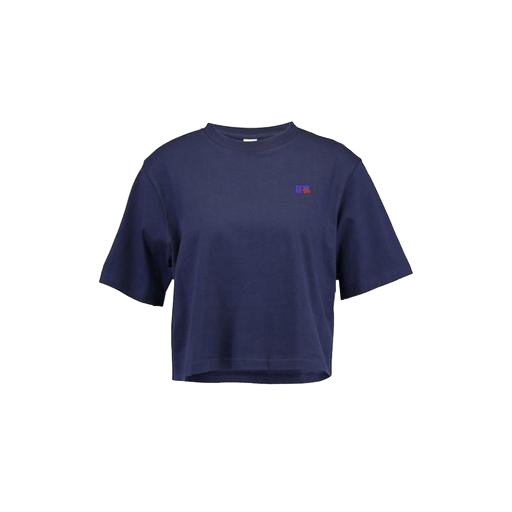
boxy fit t-shirt, mid t-shirt, blue crop tee, white background